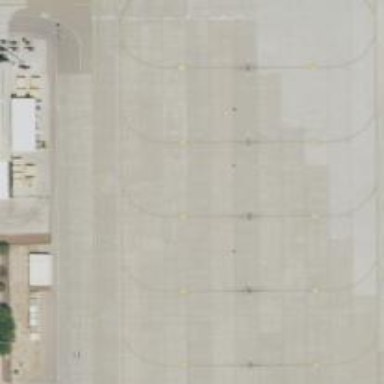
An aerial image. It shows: Image of taxiway at airport.